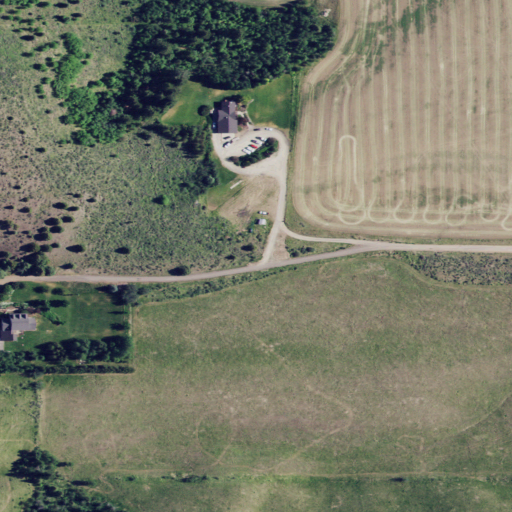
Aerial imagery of valley in Idaho named Rindlishbaker Canyon containing shrub, cultivated crops, open development, and evergreen forest